Question: I'm trying to write a script that will grab the following 6 values from the website tulsaspca.org and print them in a .txt file.

The final output should be:
'''
905
4896
7105
23194
1004
42000
'''
HTML for "Animals Placed"
'''
<span class="number" data-to="905">905</span>
</div>
<p class="title">Animals Placed</p>
'''
I wrote the following code, but it doesn't seem to be working.
'''
for element in driver.find_elements_by_class_name('Animals Placed'):
print(element.text)
'''
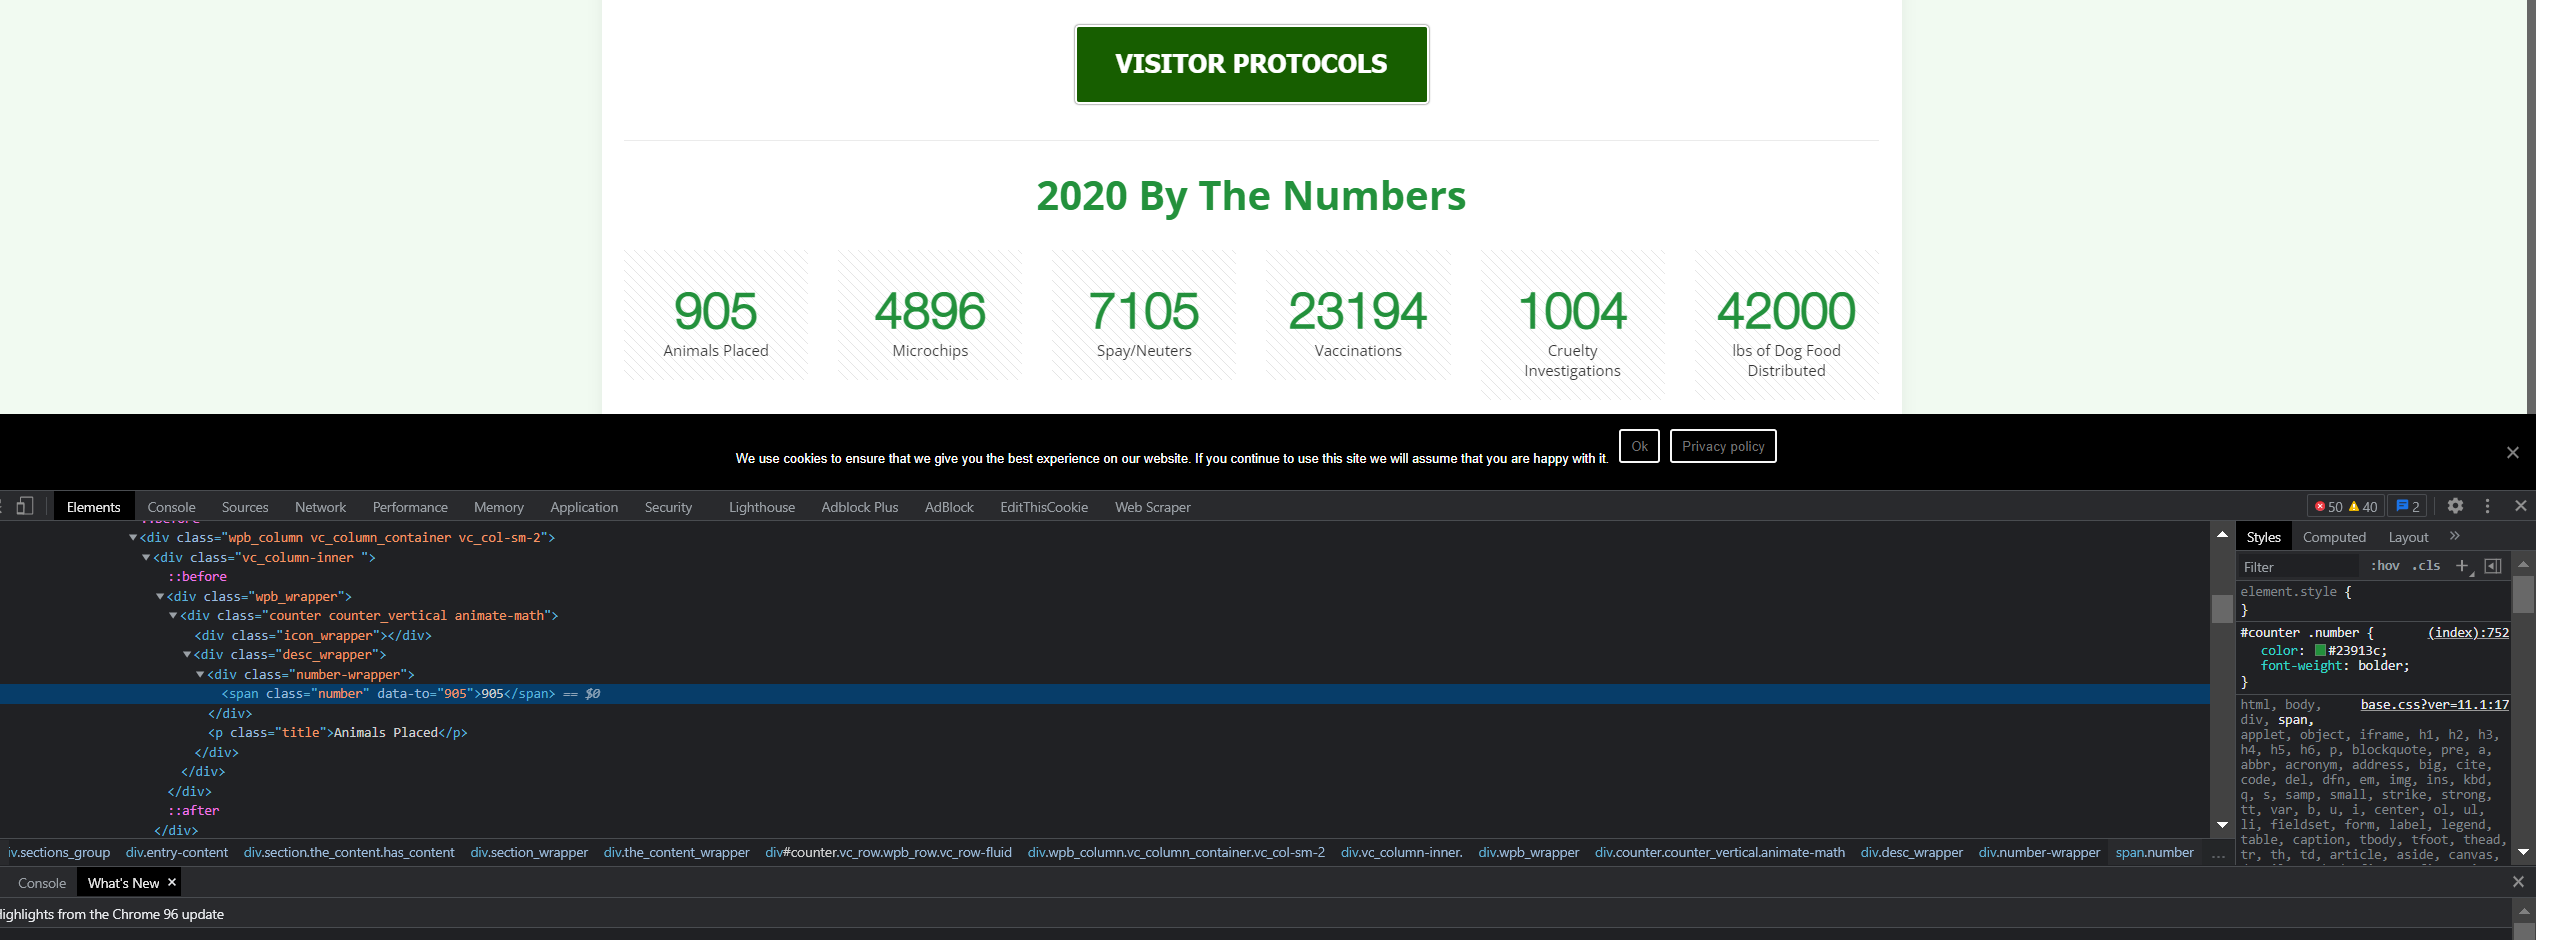
Answer: To grab the six values from the website <URL>:
Code Block:
'''
driver.get("https://tulsaspca.org/")
driver.execute_script("window.scrollTo(0, 250)")
# read into a DataFrame
df = pd.DataFrame([my_elem.get_attribute("data-to") for my_elem in WebDriverWait(driver, 20).until(EC.visibility_of_all_elements_located((By.XPATH, "//span[@class='number']")))])
# Exporting as TEXT file excluding the Index
df.to_csv("C:\Data_Files\output_files\new_text_marks.txt", index=False)
driver.quit()
'''
Snapshot of Output Text file:
<URL>
: You have to add the following imports :
'''
from selenium.webdriver.support.ui import WebDriverWait
from selenium.webdriver.common.by import By
from selenium.webdriver.support import expected_conditions as EC
import pandas as pd
'''
PS: You may like to <URL>